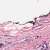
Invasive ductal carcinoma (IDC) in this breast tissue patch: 0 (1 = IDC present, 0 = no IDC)